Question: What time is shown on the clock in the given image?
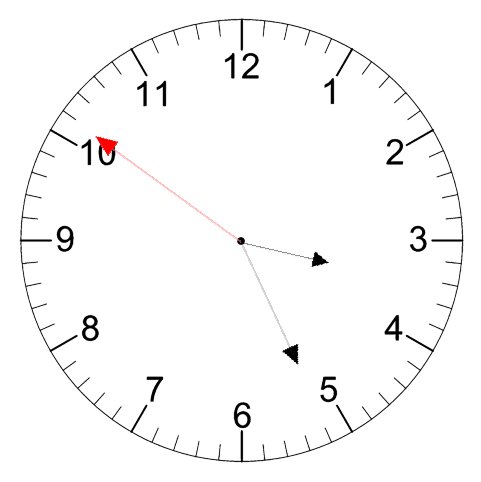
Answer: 03:25:51